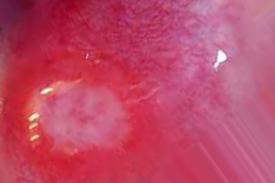
Condition: Mouth Ulcer